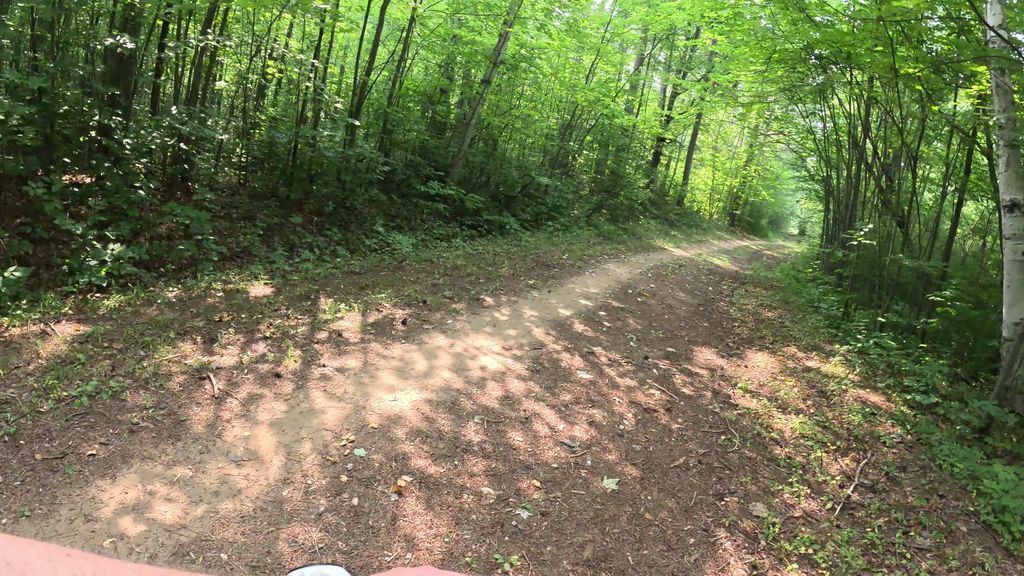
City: ottawa-gatineau